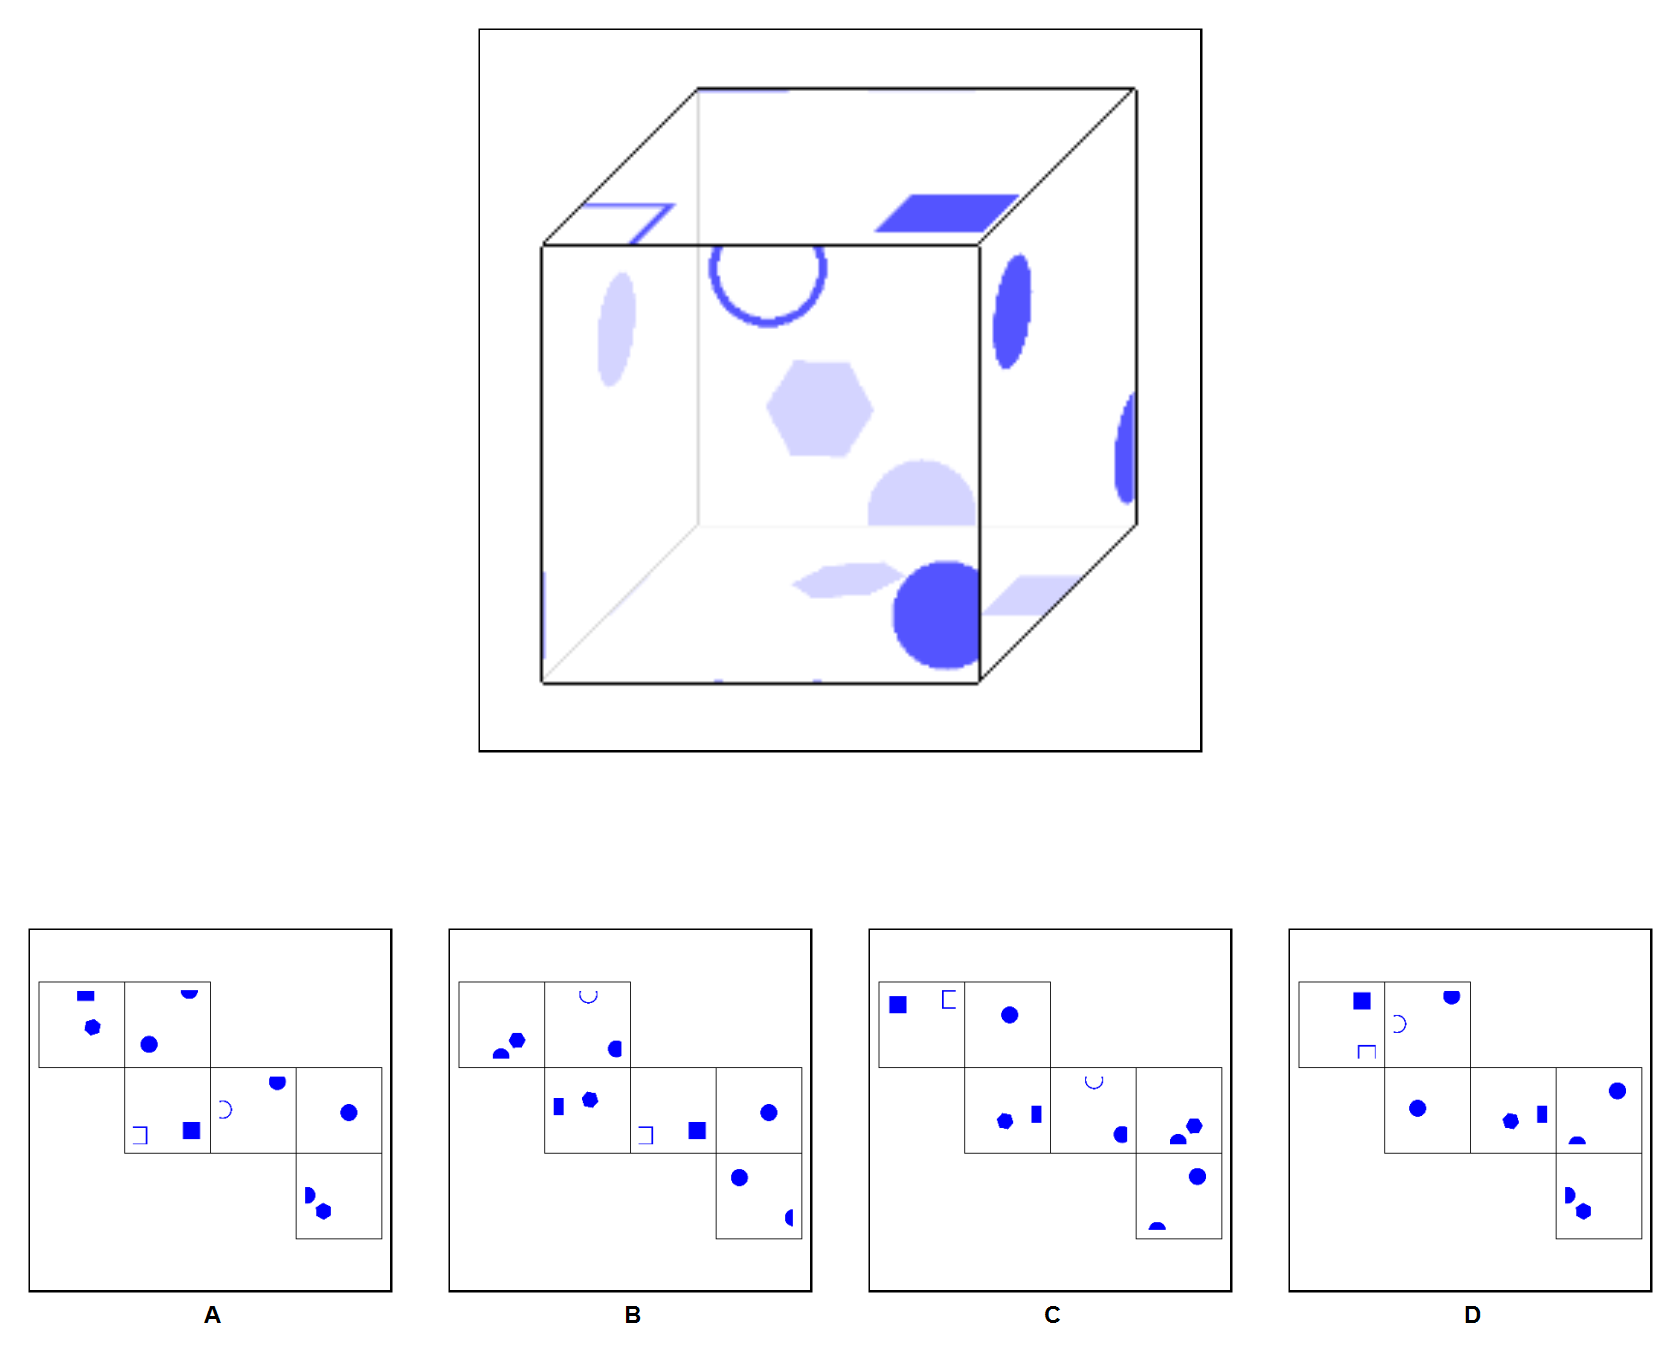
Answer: D